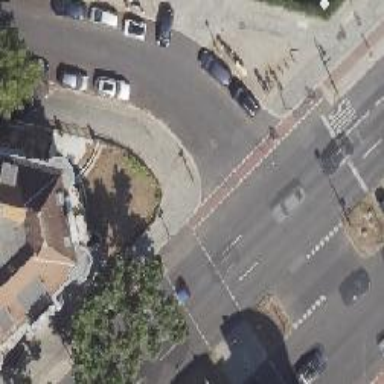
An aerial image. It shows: Unmarked crossing on the road.